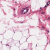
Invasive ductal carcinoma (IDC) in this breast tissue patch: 0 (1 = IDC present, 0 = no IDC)